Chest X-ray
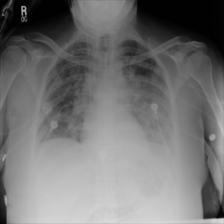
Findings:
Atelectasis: negative
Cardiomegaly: negative
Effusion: negative
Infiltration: negative
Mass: negative
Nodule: negative
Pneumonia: negative
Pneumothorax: negative
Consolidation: negative
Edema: negative
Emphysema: negative
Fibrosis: negative
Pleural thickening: negative
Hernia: negative